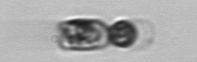
Label: Guinardia_delicatula_TAG_internal_parasite